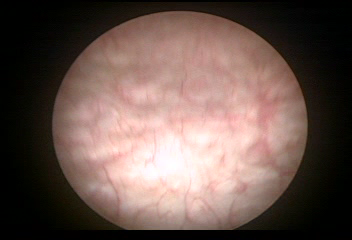
Modality: WLC
Class: Normal mucosa
Bladder cancer association: No